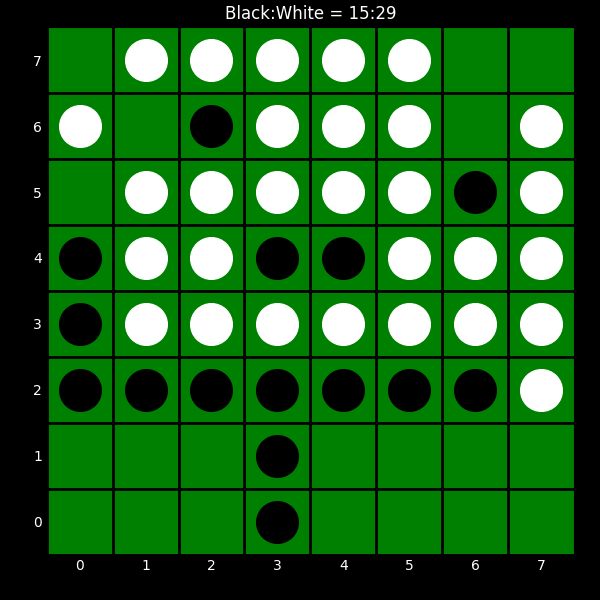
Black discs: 15
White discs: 29